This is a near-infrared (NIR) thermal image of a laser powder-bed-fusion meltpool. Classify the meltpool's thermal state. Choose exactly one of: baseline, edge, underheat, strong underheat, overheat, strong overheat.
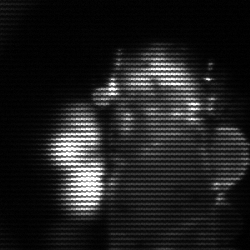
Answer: strong underheat